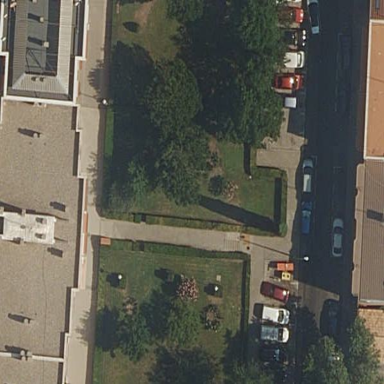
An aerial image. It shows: Garden area designated for leisure land.